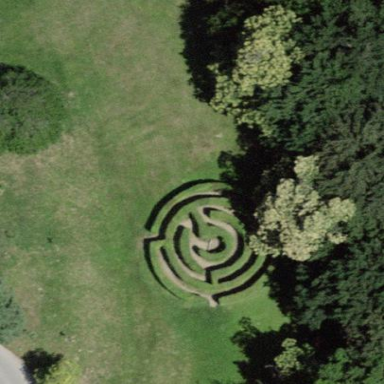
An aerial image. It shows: Maze attraction located on leisure land.